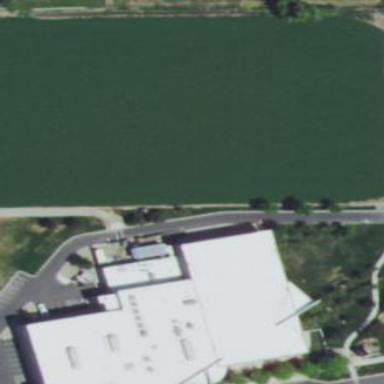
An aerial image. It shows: Sports center building.